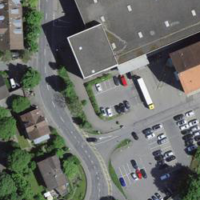
EUNIS habitat code: 54
Species observed at this site:
Galeopsis tetrahit
Anacamptis morio